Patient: sex M, age 58
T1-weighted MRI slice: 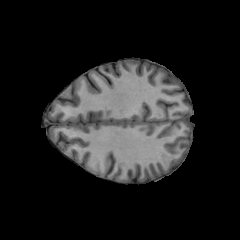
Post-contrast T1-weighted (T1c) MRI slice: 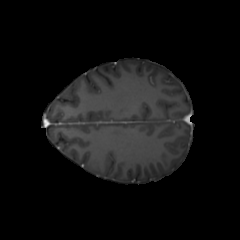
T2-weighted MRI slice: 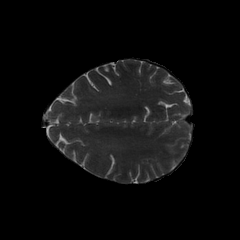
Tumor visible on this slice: no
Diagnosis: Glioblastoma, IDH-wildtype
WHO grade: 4